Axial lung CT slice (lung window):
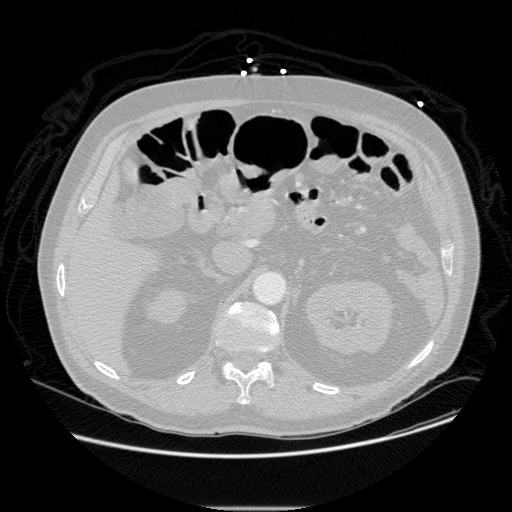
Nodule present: no